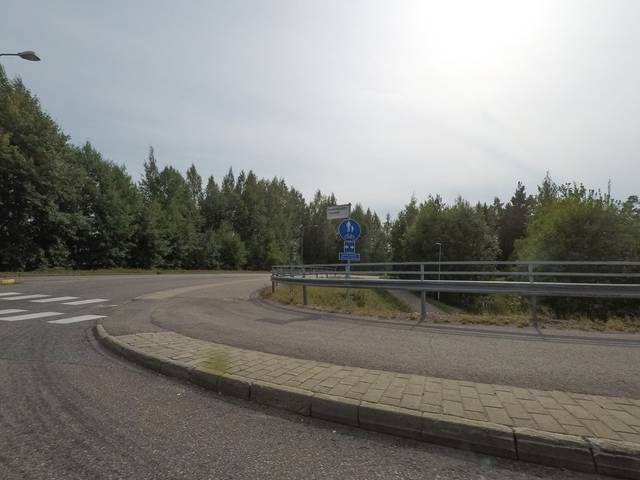
Region: Finland
Coordinates: 60.302, 24.984